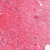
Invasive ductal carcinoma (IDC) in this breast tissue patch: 0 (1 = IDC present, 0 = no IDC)